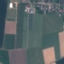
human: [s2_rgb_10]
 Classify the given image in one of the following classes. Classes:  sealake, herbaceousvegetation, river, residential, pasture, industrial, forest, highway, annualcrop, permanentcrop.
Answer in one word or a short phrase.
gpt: PermanentCrop